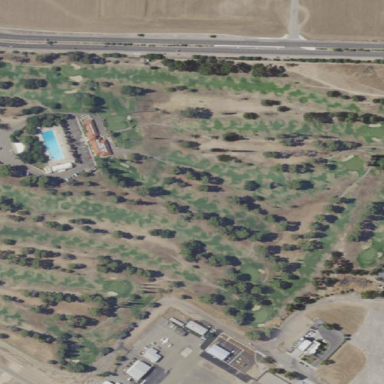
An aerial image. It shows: Golf course surrounded by greenery.